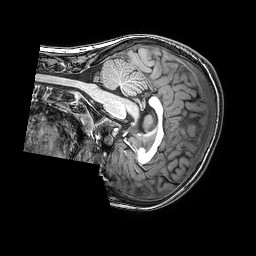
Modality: T1w
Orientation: sagittal
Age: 5
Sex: male
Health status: healthy